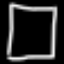
Label: square